Question: Ok some background. I am writing a TCP client which gets information from minecraft servers.
i want to make a client which gets info from 10 servers simultaneously. So for this i have to use multithreading.
here is the code i have so far, but it doesnt seem to work.
'''
Imports System.Net.Sockets
Imports System.Text
Imports System.IO
Module main
Private socketclient As New System.Net.Sockets.TcpClient()
Sub Main()
Dim serverList() As String = _
{"ag1.playeoe.com", "lava-craft.net", "play.diamcraft.com", "mc.ecocitycraft.com", "main.kingscrafters.com", "pvp.cursecraft.net"}
For i = 0 To serverList.Length - 1 Step 1
Console.WriteLine("Connecting to " & serverList(i) & ":" & port & "..")
socketclient.BeginConnect(serverList(i), "25565", New AsyncCallback(AddressOf connect), socketclient)
Threading.Thread.Sleep(1000)
Next
Console.ReadLine()
End Sub
Public Sub connect(ByVal ar As IAsyncResult)
If socketclient.Connected = True Then
Console.WriteLine("Connected!")
Dim stream As NetworkStream = socketclient.GetStream
Dim sendBytes As [Byte]() = {&HFE}
Console.WriteLine("Sending Data...")
stream.Write(sendBytes, 0, sendBytes.Length)
'copied
Console.WriteLine("Recieving Response..." & vbNewLine)
Dim bytes(421) As Byte
stream.Read(bytes, 0, CInt(421))
'Trim Bytes
Dim trimbytes(bytes.Length - 3) As Byte
Array.Copy(bytes, 3, trimbytes, 0, bytes.Length - 3)
'Process output
Dim sb As New System.Text.StringBuilder
For i As Integer = 1 To 241 Step 2
If trimbytes(i) <> 0 Then
sb.Append(ChrW(BitConverter.ToInt16(trimbytes, i)))
End If
Next i
Dim message() As String = sb.ToString.Split("SS")
'Display OutPut
Console.WriteLine("----------Response Begin----------")
Console.WriteLine(message(0))
Console.WriteLine(message(1))
Console.WriteLine(message(2))
Console.WriteLine("----------Response End----------" & vbNewLine & vbNewLine)
socketclient.Close()
End If
End Sub
End Module
'''
now this doesn't seem to work. I get only data from the first server but not the rest. When i debug it, it shows that the socket is not open for the other servers.
here is the output

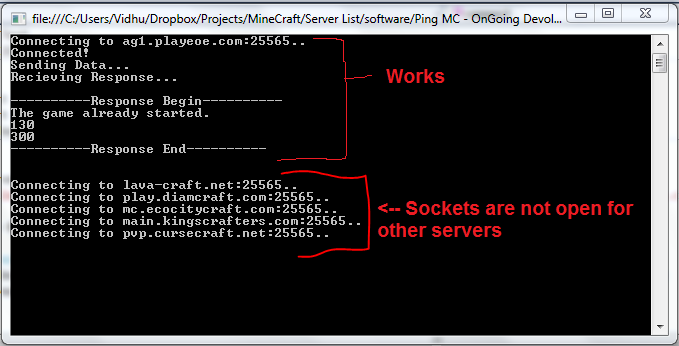
Answer: I am not a VB expert by any means so you will need to play with the syntax, but this should get you started:
'''
Module main
Sub Main()
Dim serverList() As String = _
{"ag1.playeoe.com", "lava-craft.net", "play.diamcraft.com", "mc.ecocitycraft.com", "main.kingscrafters.com", "pvp.cursecraft.net"}
For i = 0 To serverList.Length - 1 Step 1
Console.WriteLine("Connecting to " & serverList(i) & ":" & port & "..")
Dim socketclient As New System.Net.Sockets.TcpClient()
socketclient.BeginConnect(serverList(i), "25565", New AsyncCallback(AddressOf connect), socketclient)
Threading.Thread.Sleep(1000)
Next
Console.ReadLine()
End Sub
Public Sub connect(ByVal ar As IAsyncResult)
Dim socketClient As CType(ar.AsyncState, System.Net.Sockets.TcpClient)
If socketclient.Connected = True Then
... // Everything else can stay the same.
'''